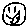
Label: smiley face